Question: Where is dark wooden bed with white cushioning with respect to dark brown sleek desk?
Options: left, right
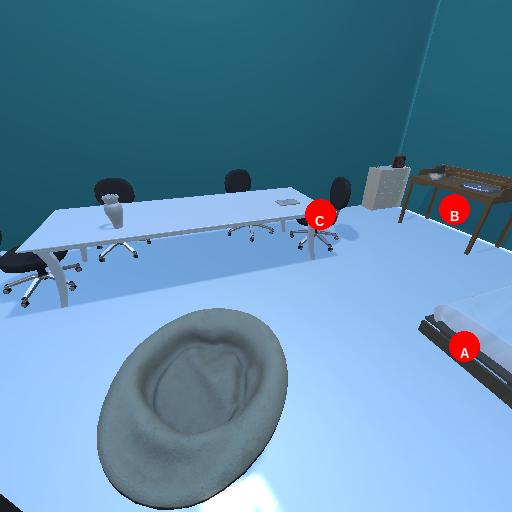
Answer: left